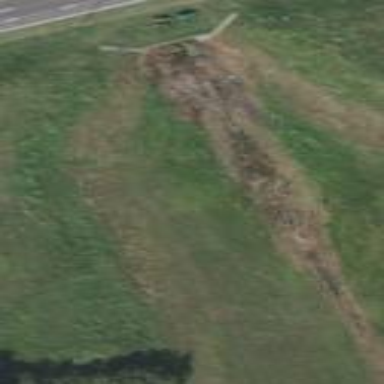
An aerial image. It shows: Grassy plot in green zone.